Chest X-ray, PA view. Patient: 53 years old, sex F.
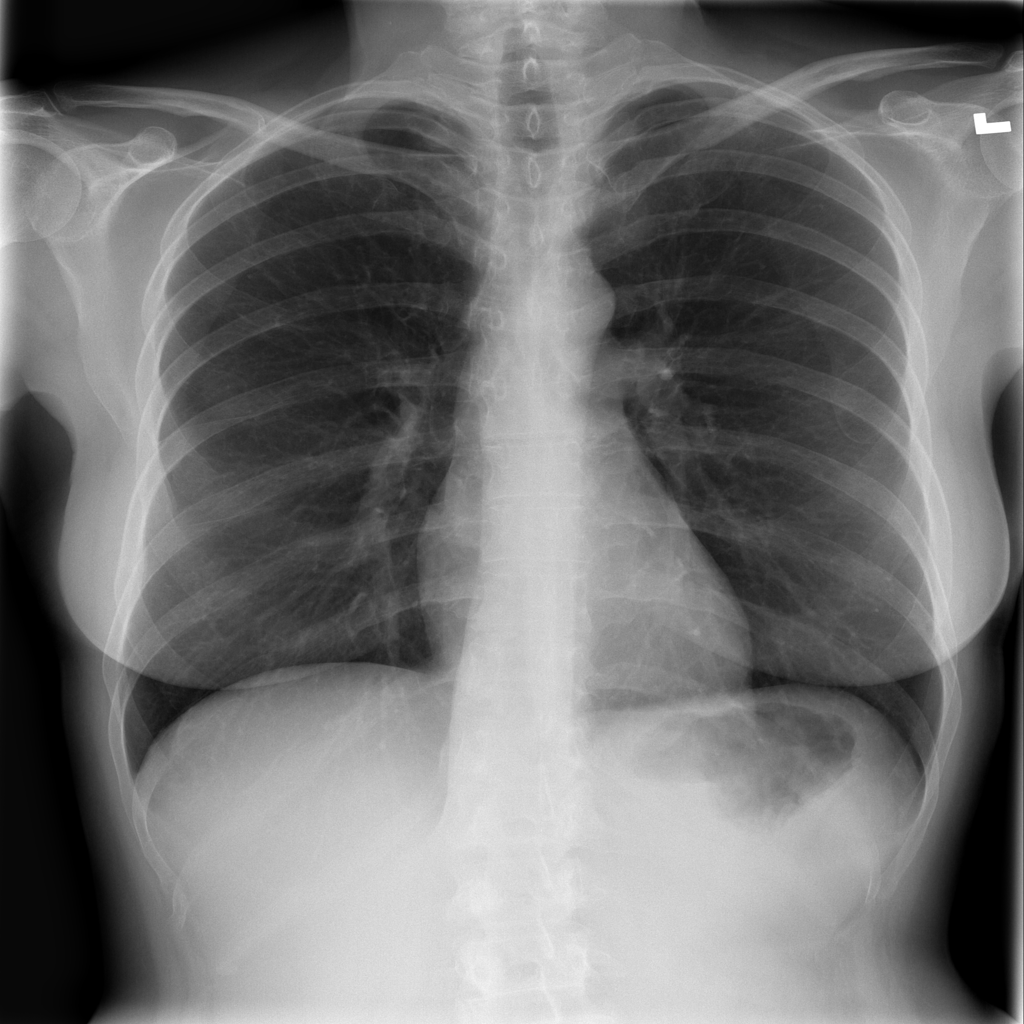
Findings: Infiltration